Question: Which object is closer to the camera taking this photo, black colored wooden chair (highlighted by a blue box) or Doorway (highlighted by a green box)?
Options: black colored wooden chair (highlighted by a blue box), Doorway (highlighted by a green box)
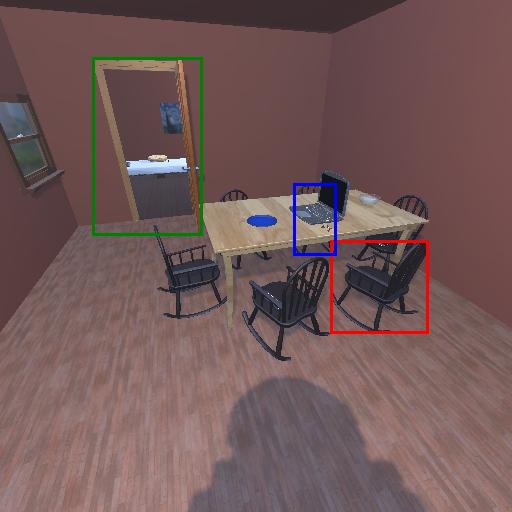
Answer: black colored wooden chair (highlighted by a blue box)